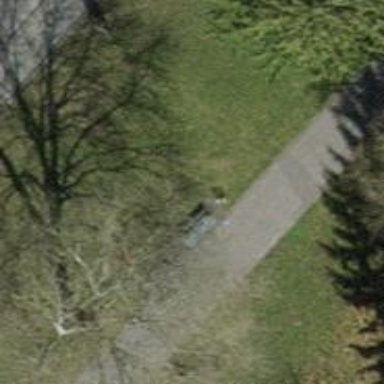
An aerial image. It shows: White bench.